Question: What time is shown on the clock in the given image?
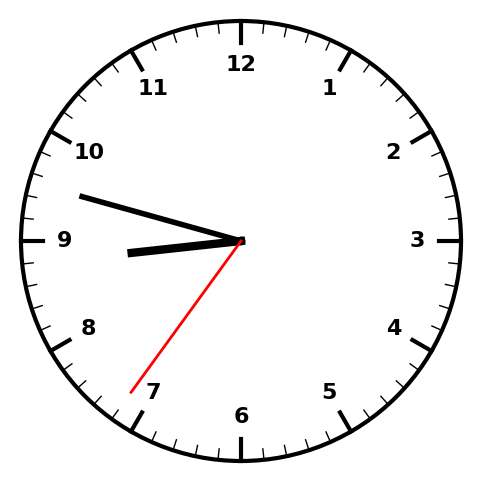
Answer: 08:47:36